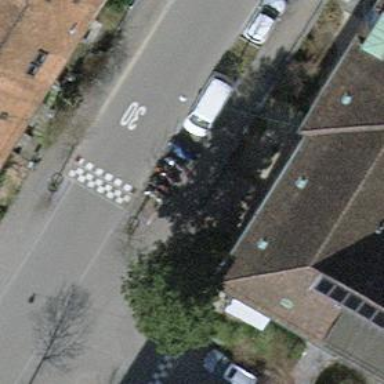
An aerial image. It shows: Bicycle parking area with bollards.